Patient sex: F
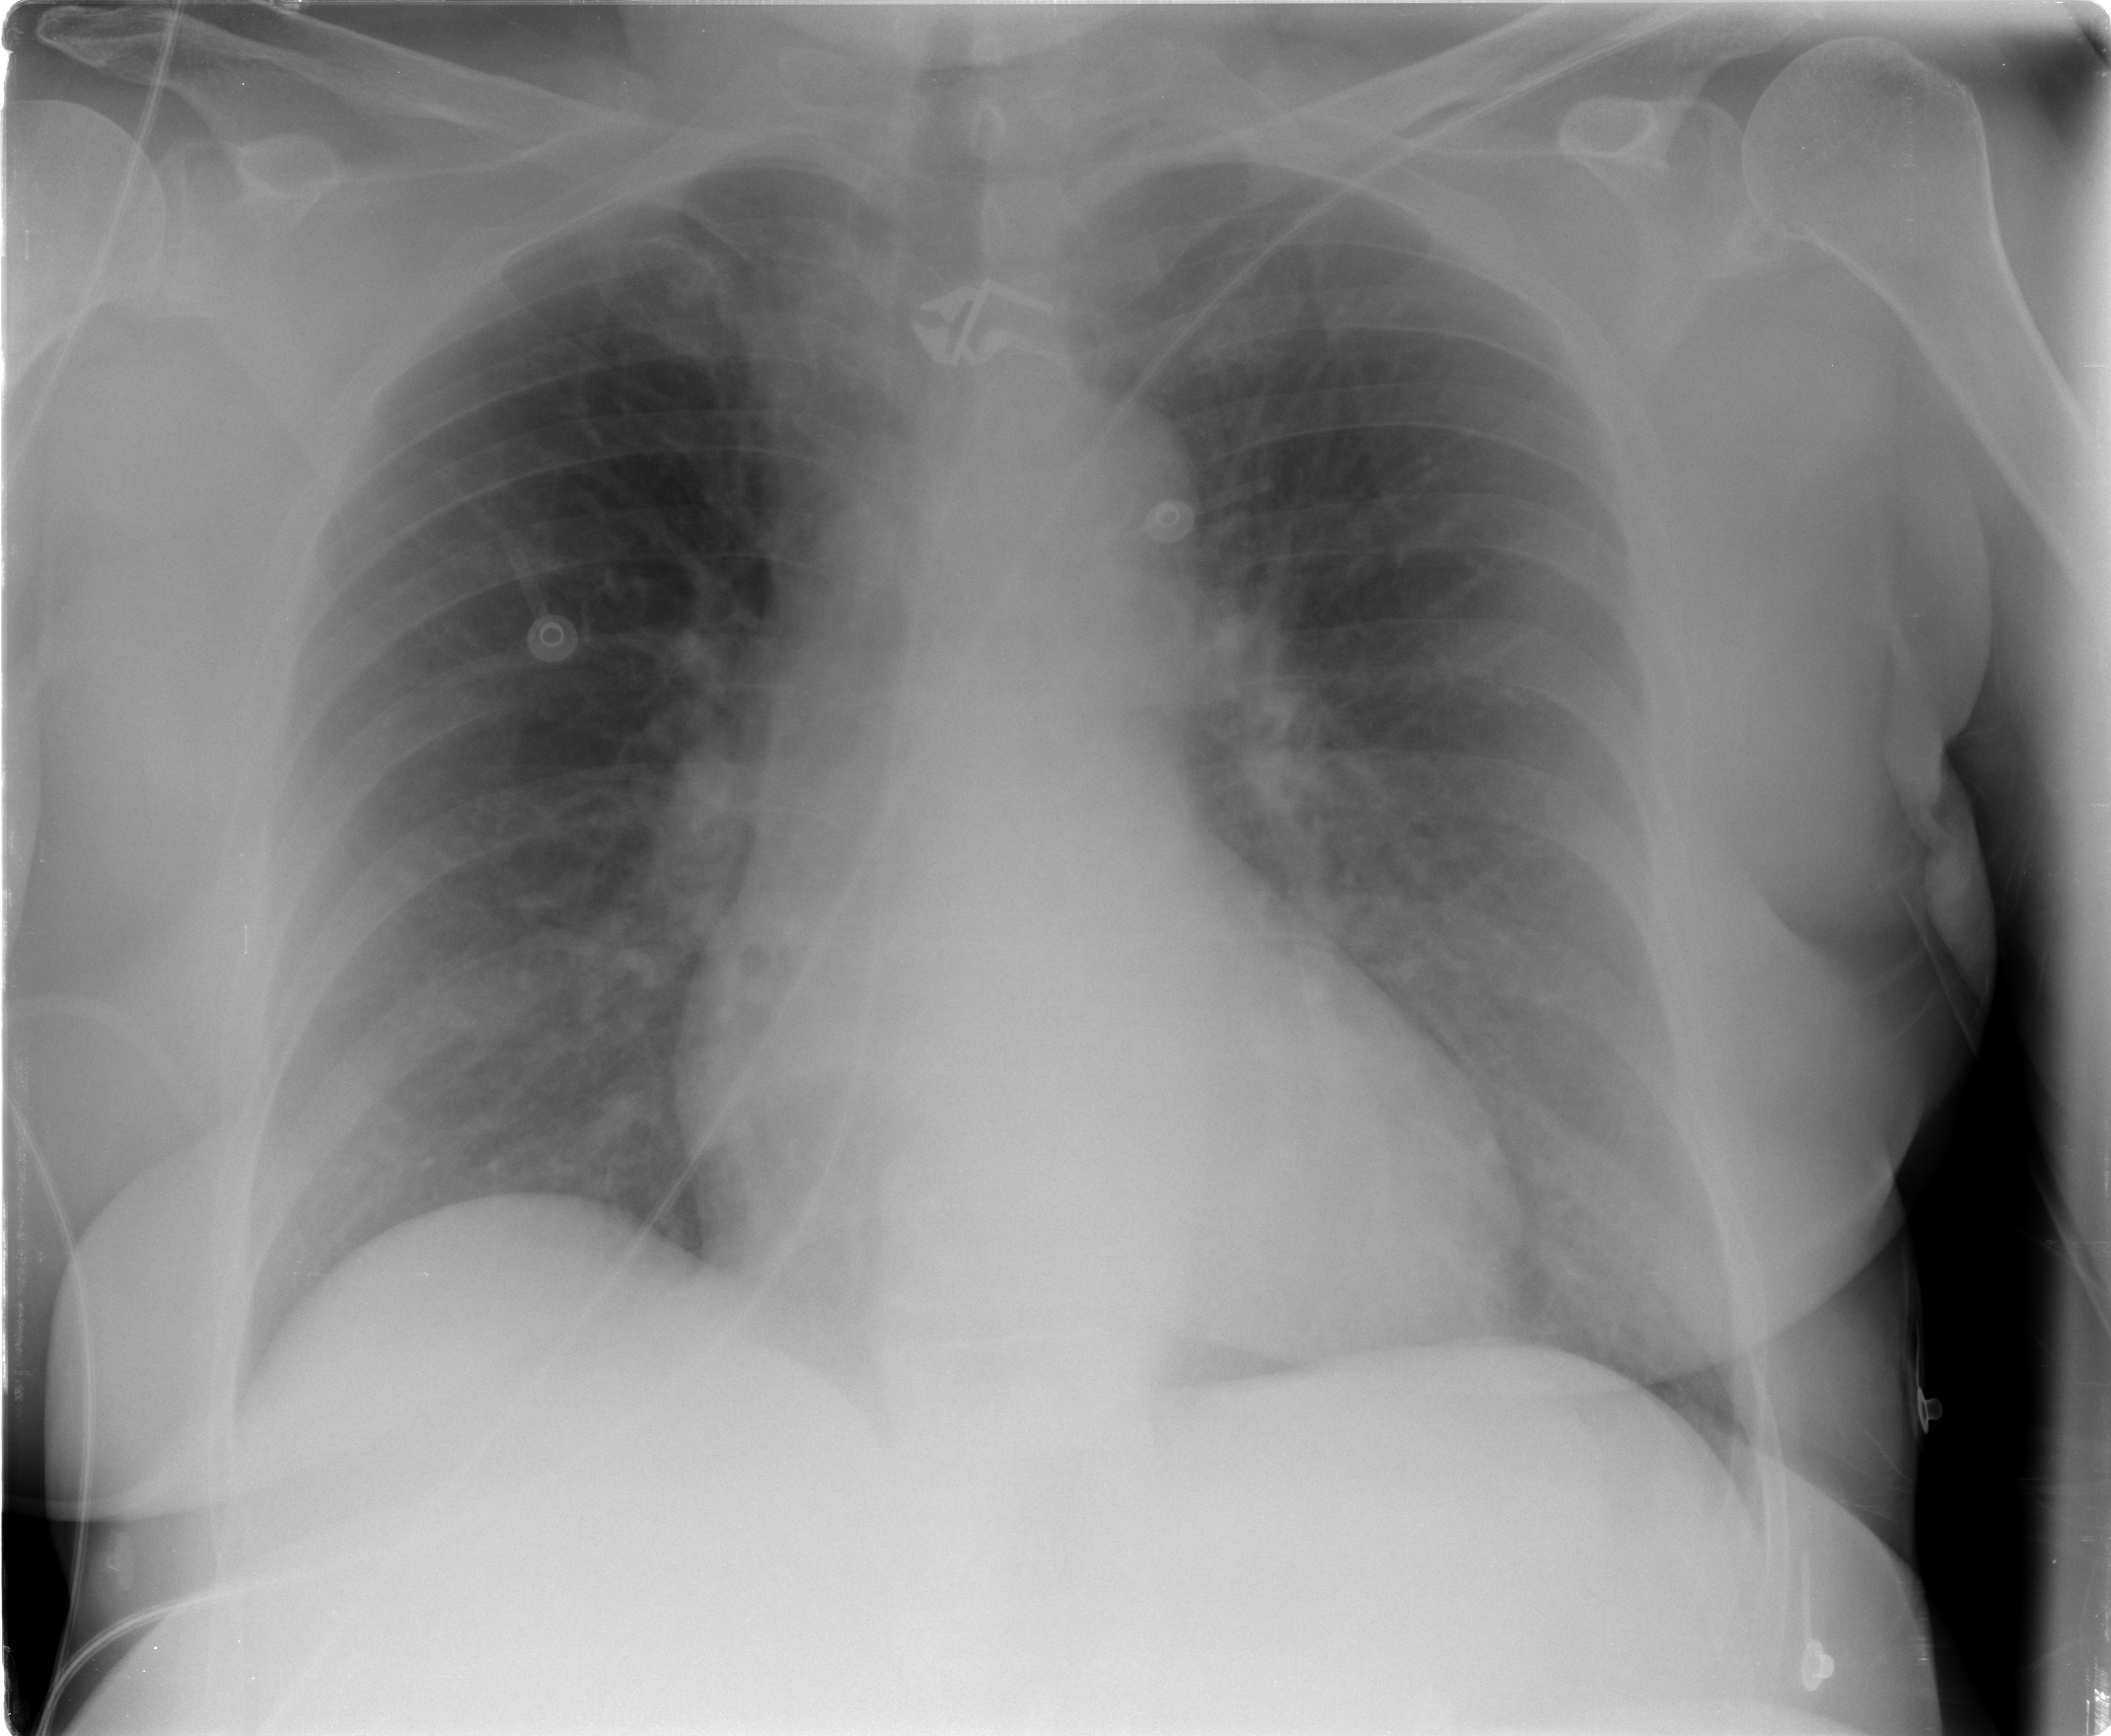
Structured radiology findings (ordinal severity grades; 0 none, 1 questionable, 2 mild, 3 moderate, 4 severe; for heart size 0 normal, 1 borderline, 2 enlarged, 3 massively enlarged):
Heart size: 1
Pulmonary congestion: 1
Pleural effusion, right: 0
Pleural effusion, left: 0
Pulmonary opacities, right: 0
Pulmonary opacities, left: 0
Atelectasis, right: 0
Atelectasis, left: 0